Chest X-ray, AP view. Patient: 66 years old, sex M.
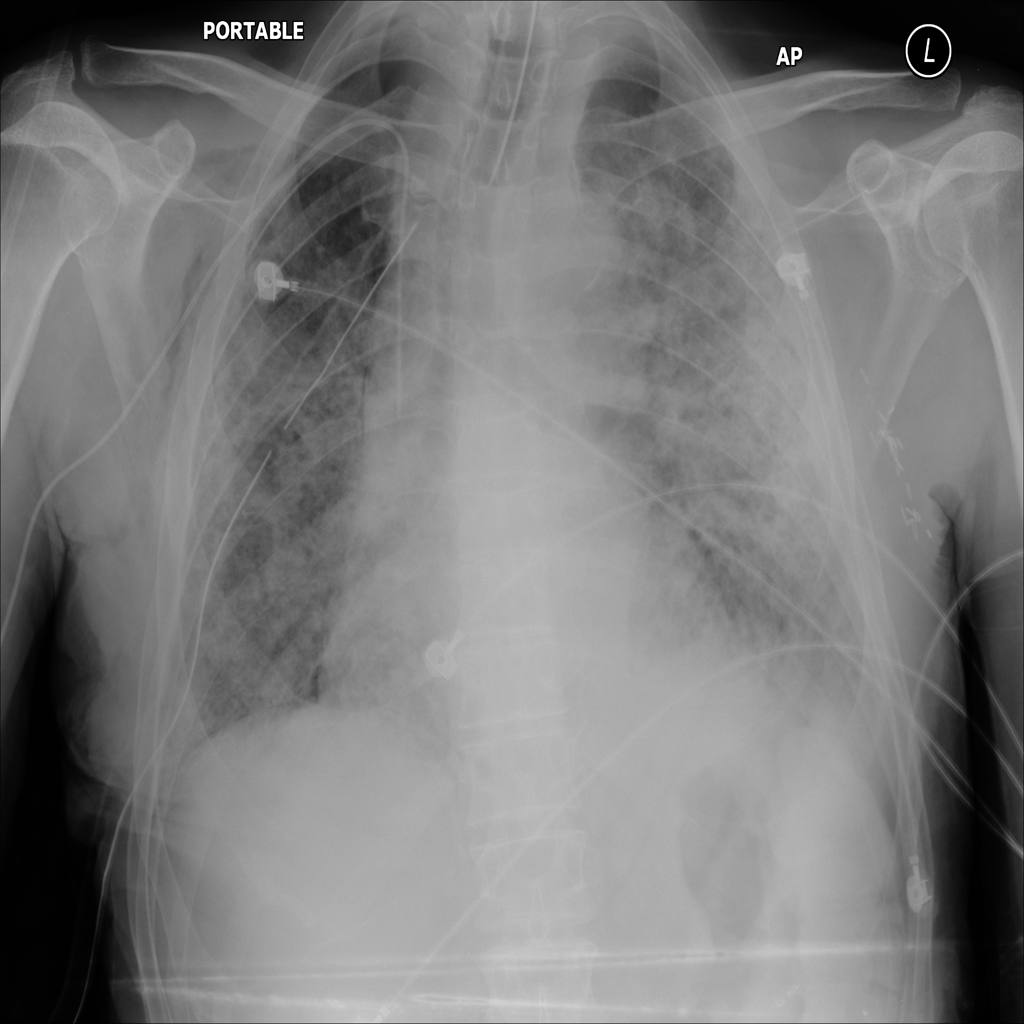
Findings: No Finding